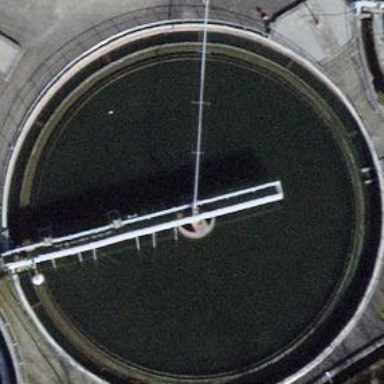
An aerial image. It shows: Wastewater storage tank located near body of water.